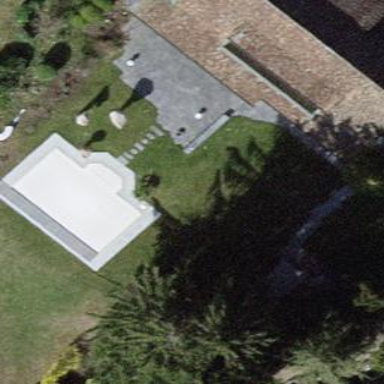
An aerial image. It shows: Swimming pool located in leisure land.